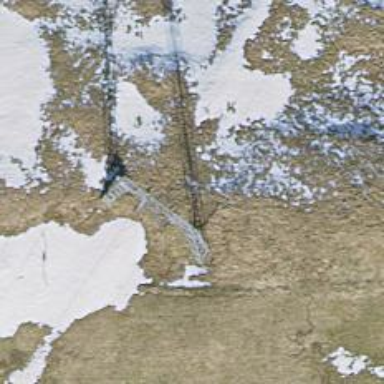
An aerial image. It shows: Pylon used for aerialway.